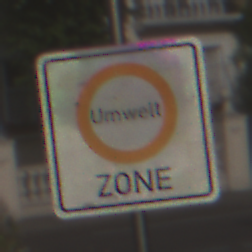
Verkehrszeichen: BeginnUmweltzone
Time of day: MorningAfternoon
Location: Outdoor (Urban)
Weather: PartlyCloudy
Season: NotSpecified
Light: Natural